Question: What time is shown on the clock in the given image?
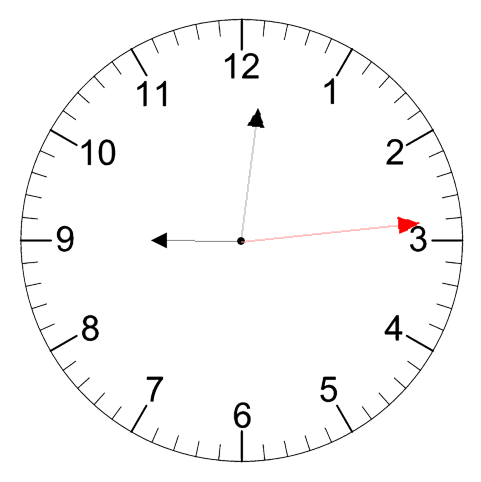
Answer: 09:01:14